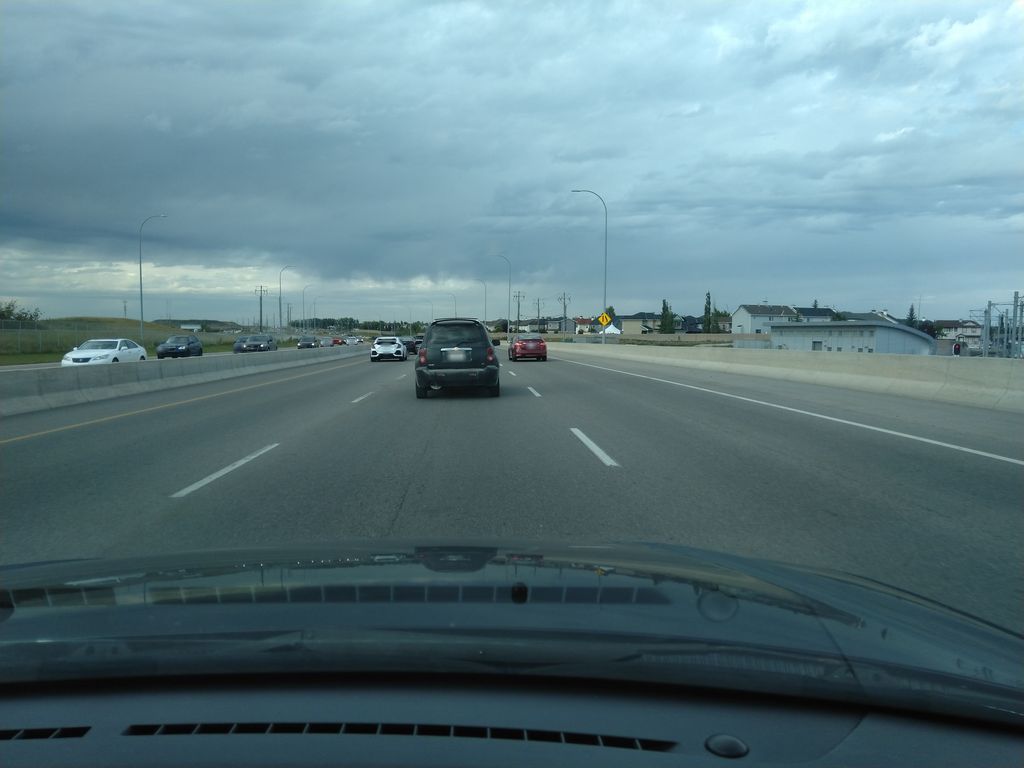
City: calgary